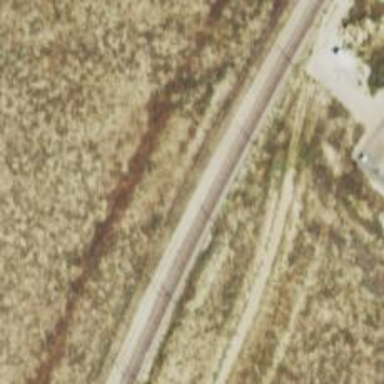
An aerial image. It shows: Electrified railway track with contact line.